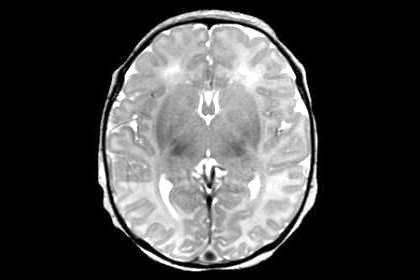
Label: notumor